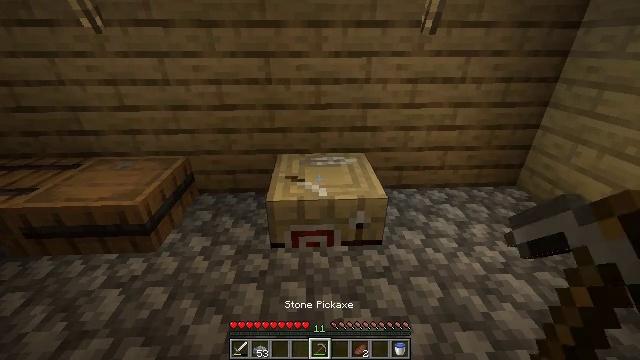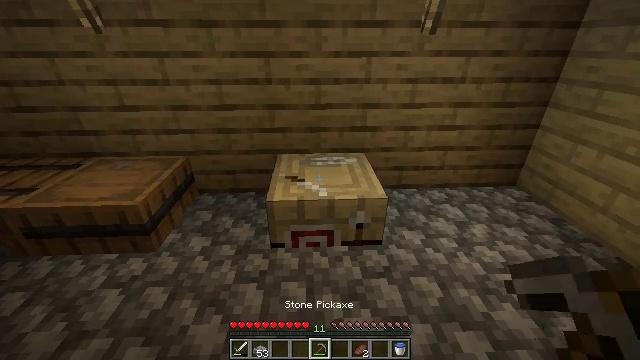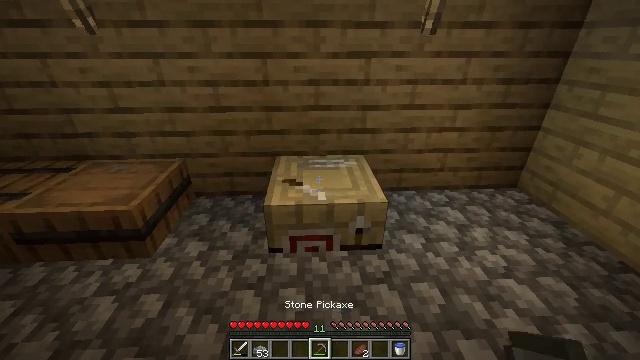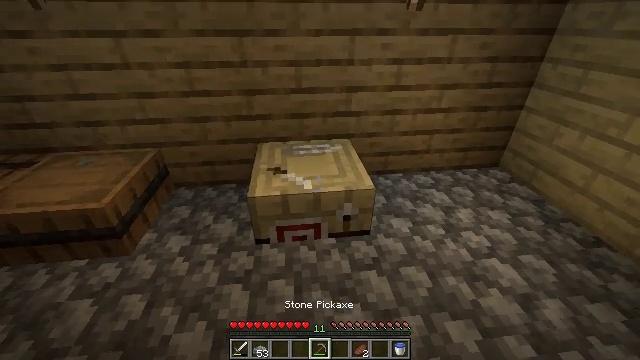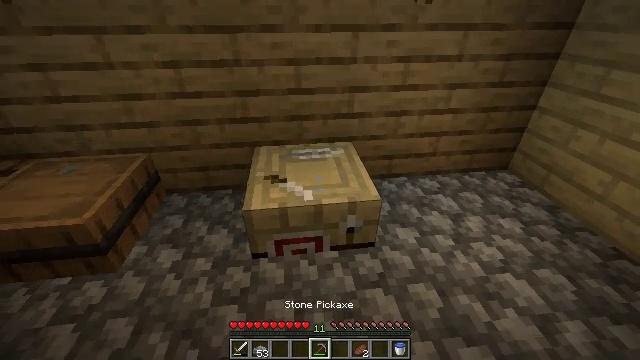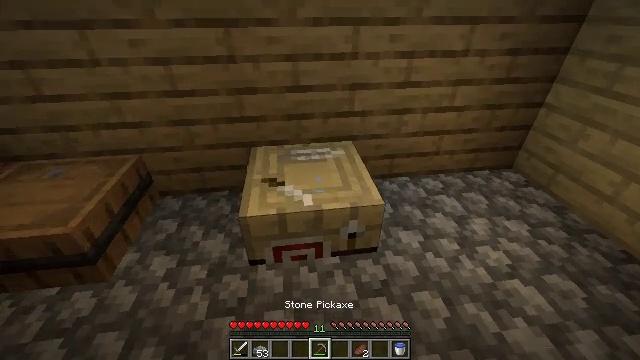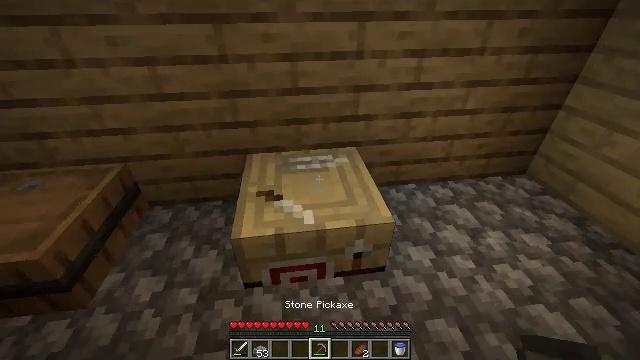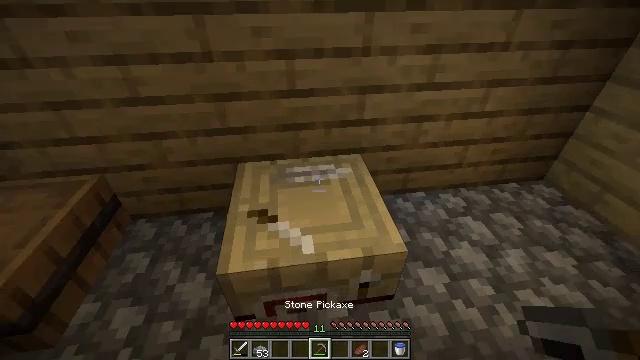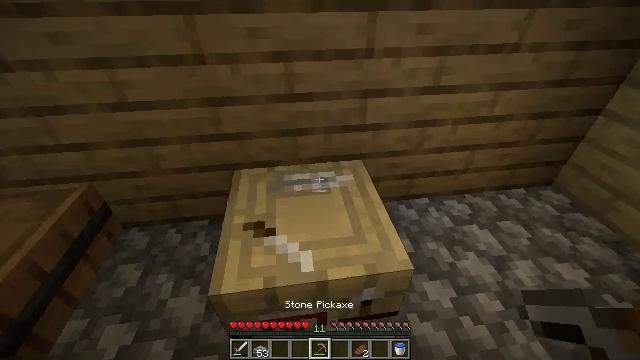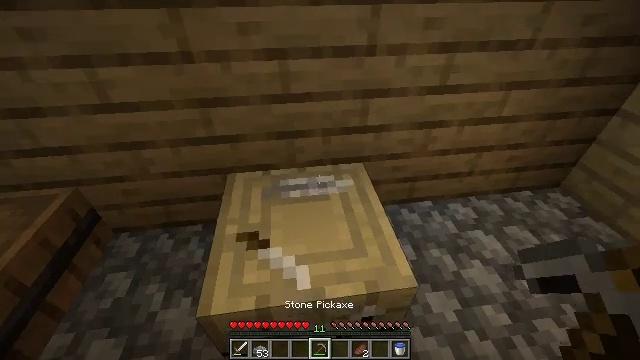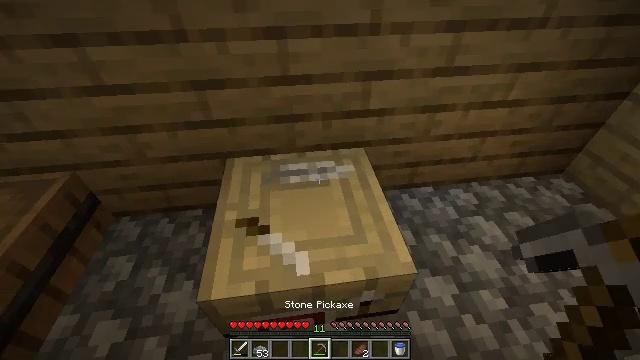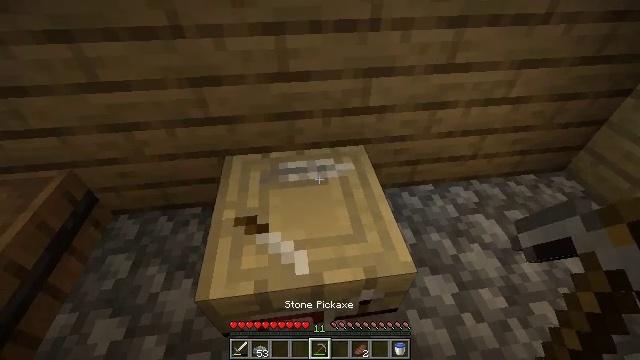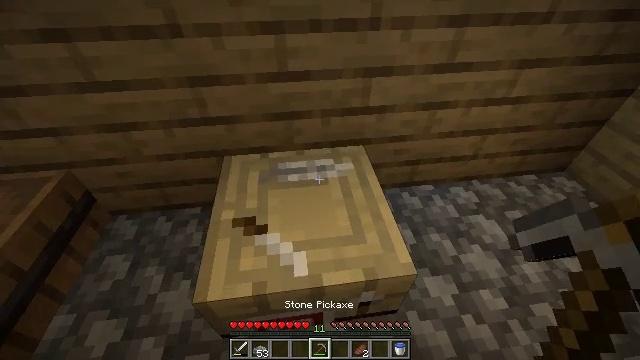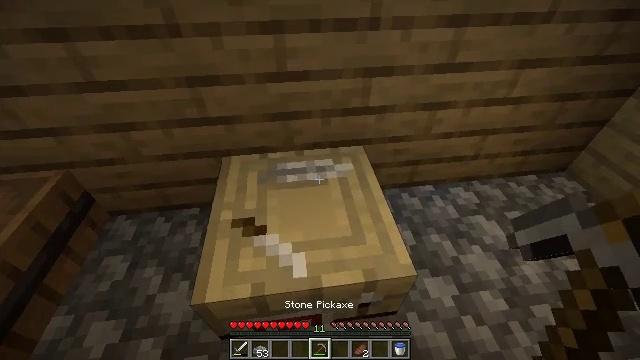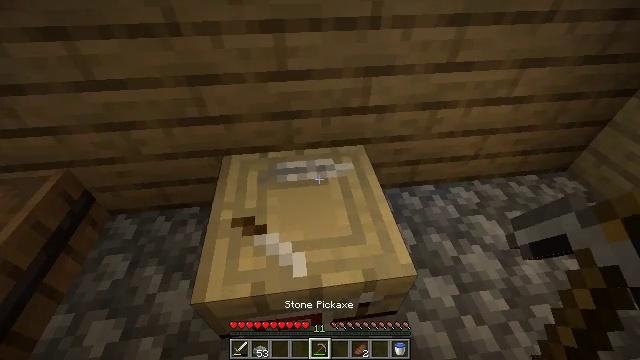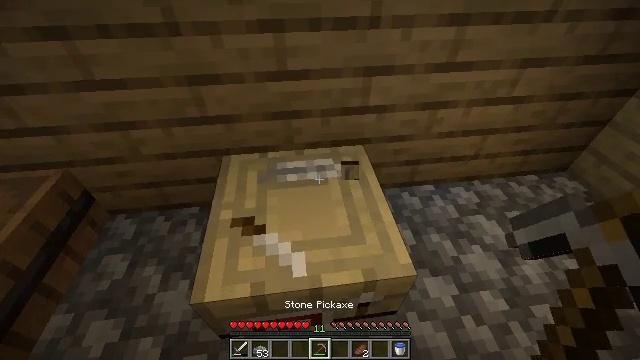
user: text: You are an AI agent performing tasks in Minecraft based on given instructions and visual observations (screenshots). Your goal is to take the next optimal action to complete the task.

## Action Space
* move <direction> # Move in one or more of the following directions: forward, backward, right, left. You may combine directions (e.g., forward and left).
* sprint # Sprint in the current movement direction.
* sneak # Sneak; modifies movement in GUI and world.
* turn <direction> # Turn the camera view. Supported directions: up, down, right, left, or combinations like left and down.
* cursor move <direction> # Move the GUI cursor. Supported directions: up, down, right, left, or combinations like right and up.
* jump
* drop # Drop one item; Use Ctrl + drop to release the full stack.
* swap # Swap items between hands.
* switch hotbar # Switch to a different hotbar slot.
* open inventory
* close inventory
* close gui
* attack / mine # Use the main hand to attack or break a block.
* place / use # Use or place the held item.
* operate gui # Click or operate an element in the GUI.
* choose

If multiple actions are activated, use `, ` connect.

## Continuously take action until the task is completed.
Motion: motion action
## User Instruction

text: Break and collect the fletching table.
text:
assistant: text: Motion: no_op
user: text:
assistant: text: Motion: move forward
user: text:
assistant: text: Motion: move forward, turn right and down
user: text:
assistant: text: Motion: move forward, turn down
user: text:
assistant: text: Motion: move forward, turn down
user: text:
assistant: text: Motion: move forward
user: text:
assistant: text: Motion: move forward, turn down
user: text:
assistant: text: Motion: no_op
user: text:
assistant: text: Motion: turn down
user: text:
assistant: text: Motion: turn down
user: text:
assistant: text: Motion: no_op
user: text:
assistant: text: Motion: no_op
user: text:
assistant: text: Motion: no_op
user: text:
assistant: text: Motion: no_op
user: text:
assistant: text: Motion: attack / mine
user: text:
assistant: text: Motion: attack / mine
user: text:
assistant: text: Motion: attack / mine
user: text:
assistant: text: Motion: attack / mine
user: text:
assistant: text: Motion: attack / mine
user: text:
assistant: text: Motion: attack / mine
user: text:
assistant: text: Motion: attack / mine
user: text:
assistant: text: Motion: attack / mine
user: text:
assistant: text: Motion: attack / mine
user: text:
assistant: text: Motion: attack / mine
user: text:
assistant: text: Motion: attack / mine
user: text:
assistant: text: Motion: attack / mine
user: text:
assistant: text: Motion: attack / mine
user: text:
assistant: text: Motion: attack / mine
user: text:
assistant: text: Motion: attack / mine
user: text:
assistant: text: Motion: attack / mine